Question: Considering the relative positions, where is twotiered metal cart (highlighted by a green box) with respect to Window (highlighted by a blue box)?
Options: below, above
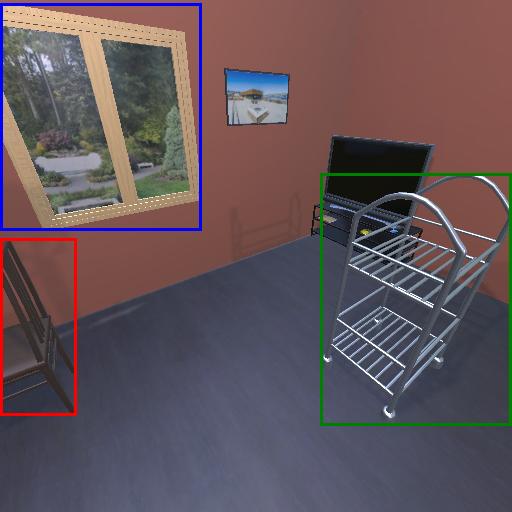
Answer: below